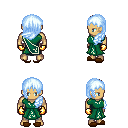
a pixel art fantasy rpg character, male body template, human, tanned skin, sash dress, white pants, white cyan left-swept hairstyle, gold gloves, brown slippers, four views (front, back, left, right), 2x2 character sprite sheet, small pixel art, hard edges, no anti-aliasing